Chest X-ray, PA view. Patient: 51 years old, sex F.
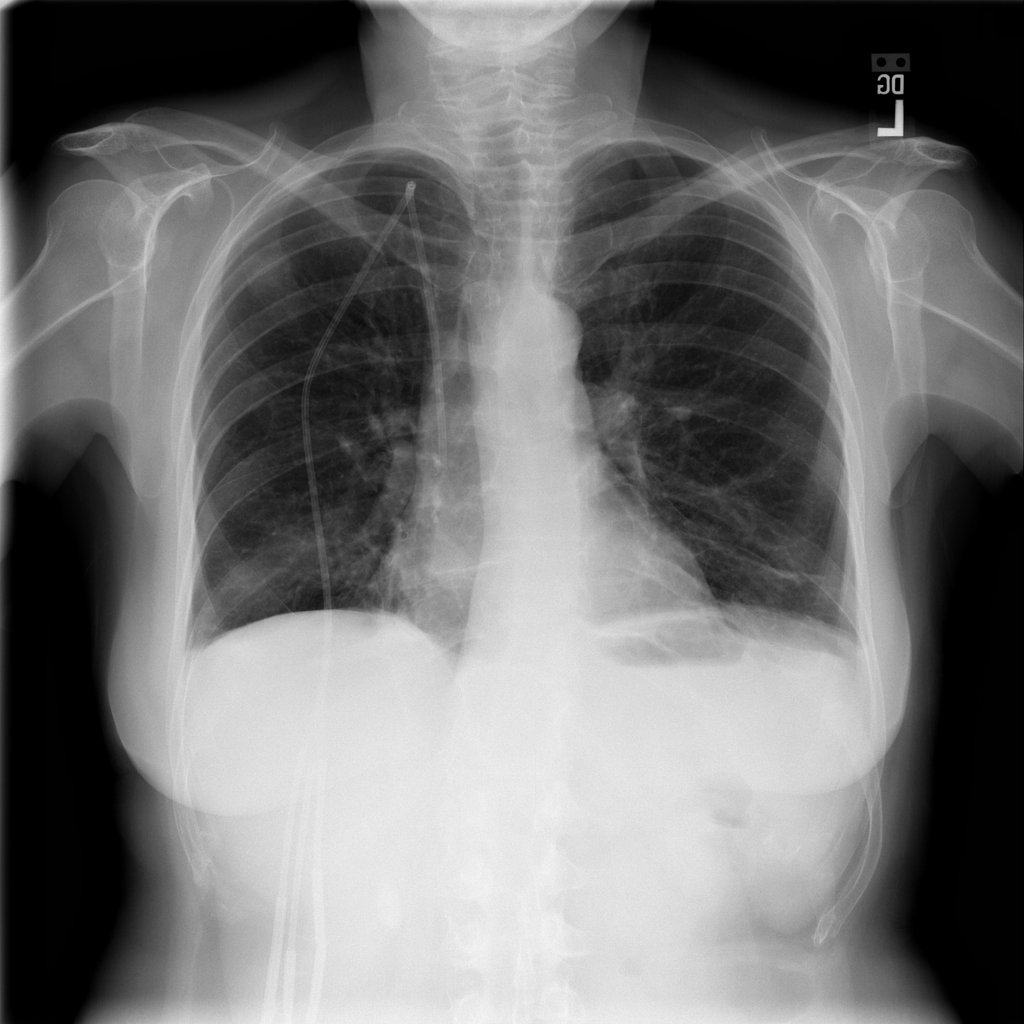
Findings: Atelectasis